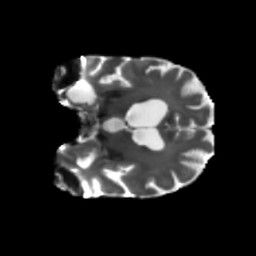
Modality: T2w
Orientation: coronal
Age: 75
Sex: male
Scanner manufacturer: siemens
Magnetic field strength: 3 T
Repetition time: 5.47 s
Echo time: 0.0854 s